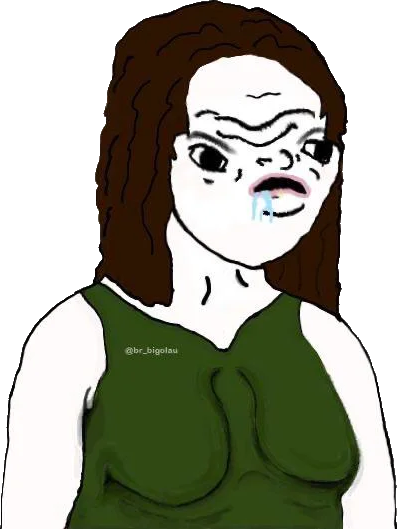
Label: 5_Brainlet